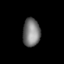
Tissue: lung
Cell type: Epithelial cells
Senescence score: 0.6519
Nuclear area (px): 482
Mean DAPI intensity: 119.817